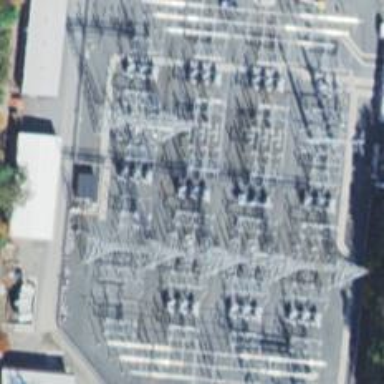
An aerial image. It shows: Switch for power supply.